Interaction volume radius: 5 \u00c5
Interaction volume height: 45 \u00c5
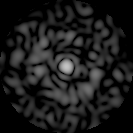
Disorder parameter: 0.8555